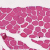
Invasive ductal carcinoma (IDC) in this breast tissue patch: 0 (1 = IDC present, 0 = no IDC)